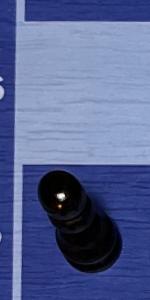
Label: Pawn_Black